Question: I just published a C# <URL> application with the "From a Web Site" option. Then I installed it in my computer and successfully ran it. The only problem is that every time I run my installed application, this window pops up and then disappears:

Is there any way to get rid of it?
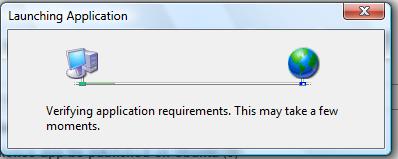
Answer: Go to Project -> Properties -> Publish -> Updates and either uncheck "The application should check for updates" or select "After the application starts". The message box is only shown when the application is checking for updates before the application starts.